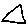
Label: triangle